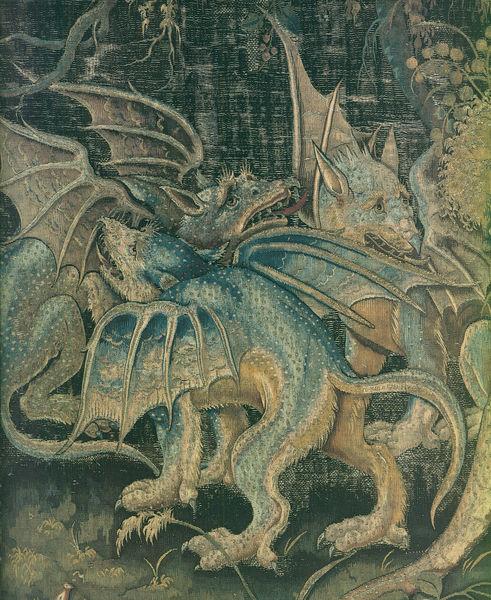
Titel: Die Tapiserien von Sigismund Augustus (Zyklus des Alten Testaments): Drache bekämpft einen Panther
Künstler: Pieter Coecke van Aelst
Standort: Herstellungsort: Brüssel (EU - B)
Schlagwörter: blau, flügel, grün, holz, ohr, zeichnung, teppich, alt, augen, pflanzen, augenbrauen, ohren, fell, schwanz, grafik, brauen, platte, druck, gefahr, furcht, krallen, zähne, hölle, teufel, zunge, fabelwesen, schwänze, ungeheuer, drachen, drache, dämonen, monster, oel, pickel, bosch, untiere, spitze ohren, oh, kralllen, waldpflanzen, wandtextil